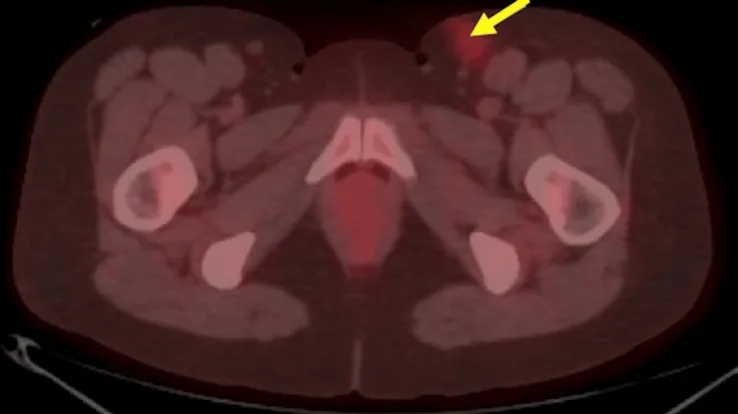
Axial PET/CT imaging demonstrating low-level tracer uptake at the presumed left inguinal excisional biopsy site (blue arrow) and no definite sites of hypermetabolic malignancy. . PET/CT: positron emission tomography/computed tomography.
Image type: radiology (pet)